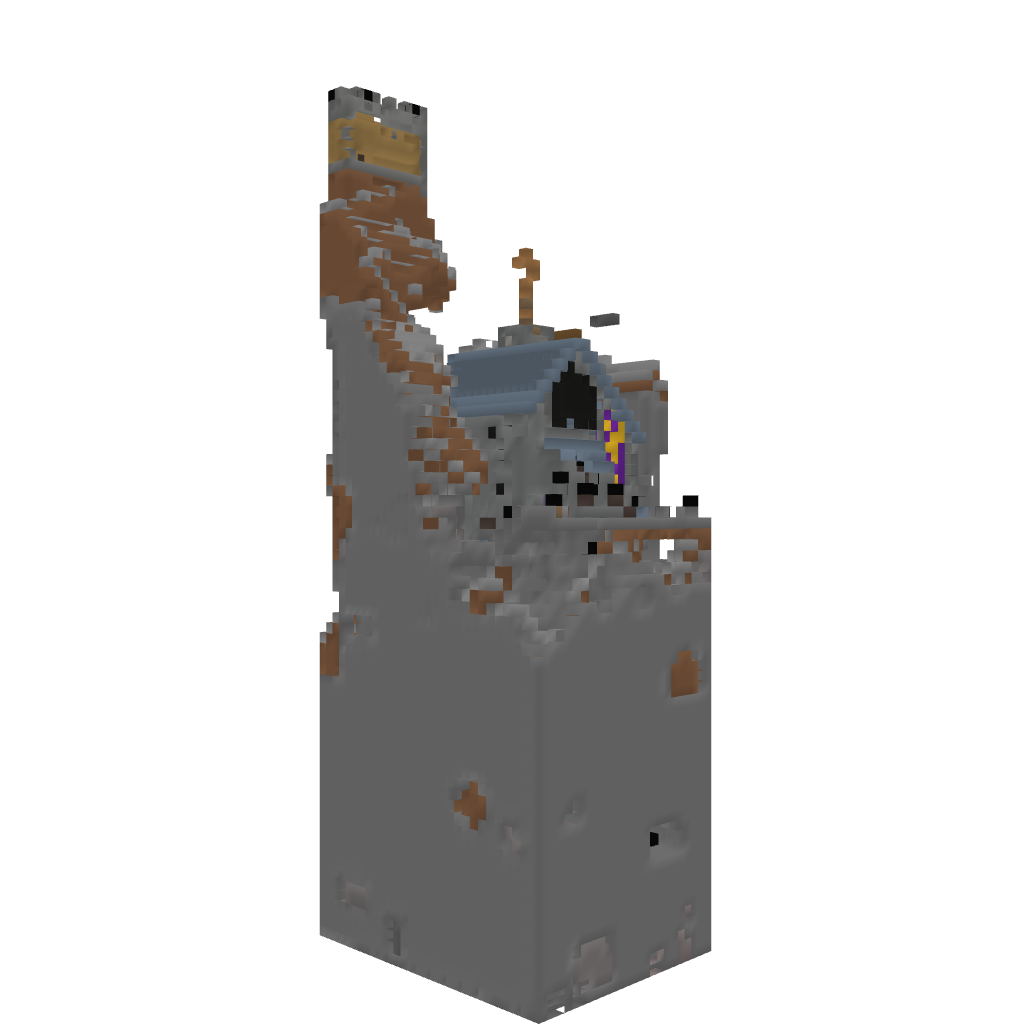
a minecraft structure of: Small lovely church